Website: macys
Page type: gifting
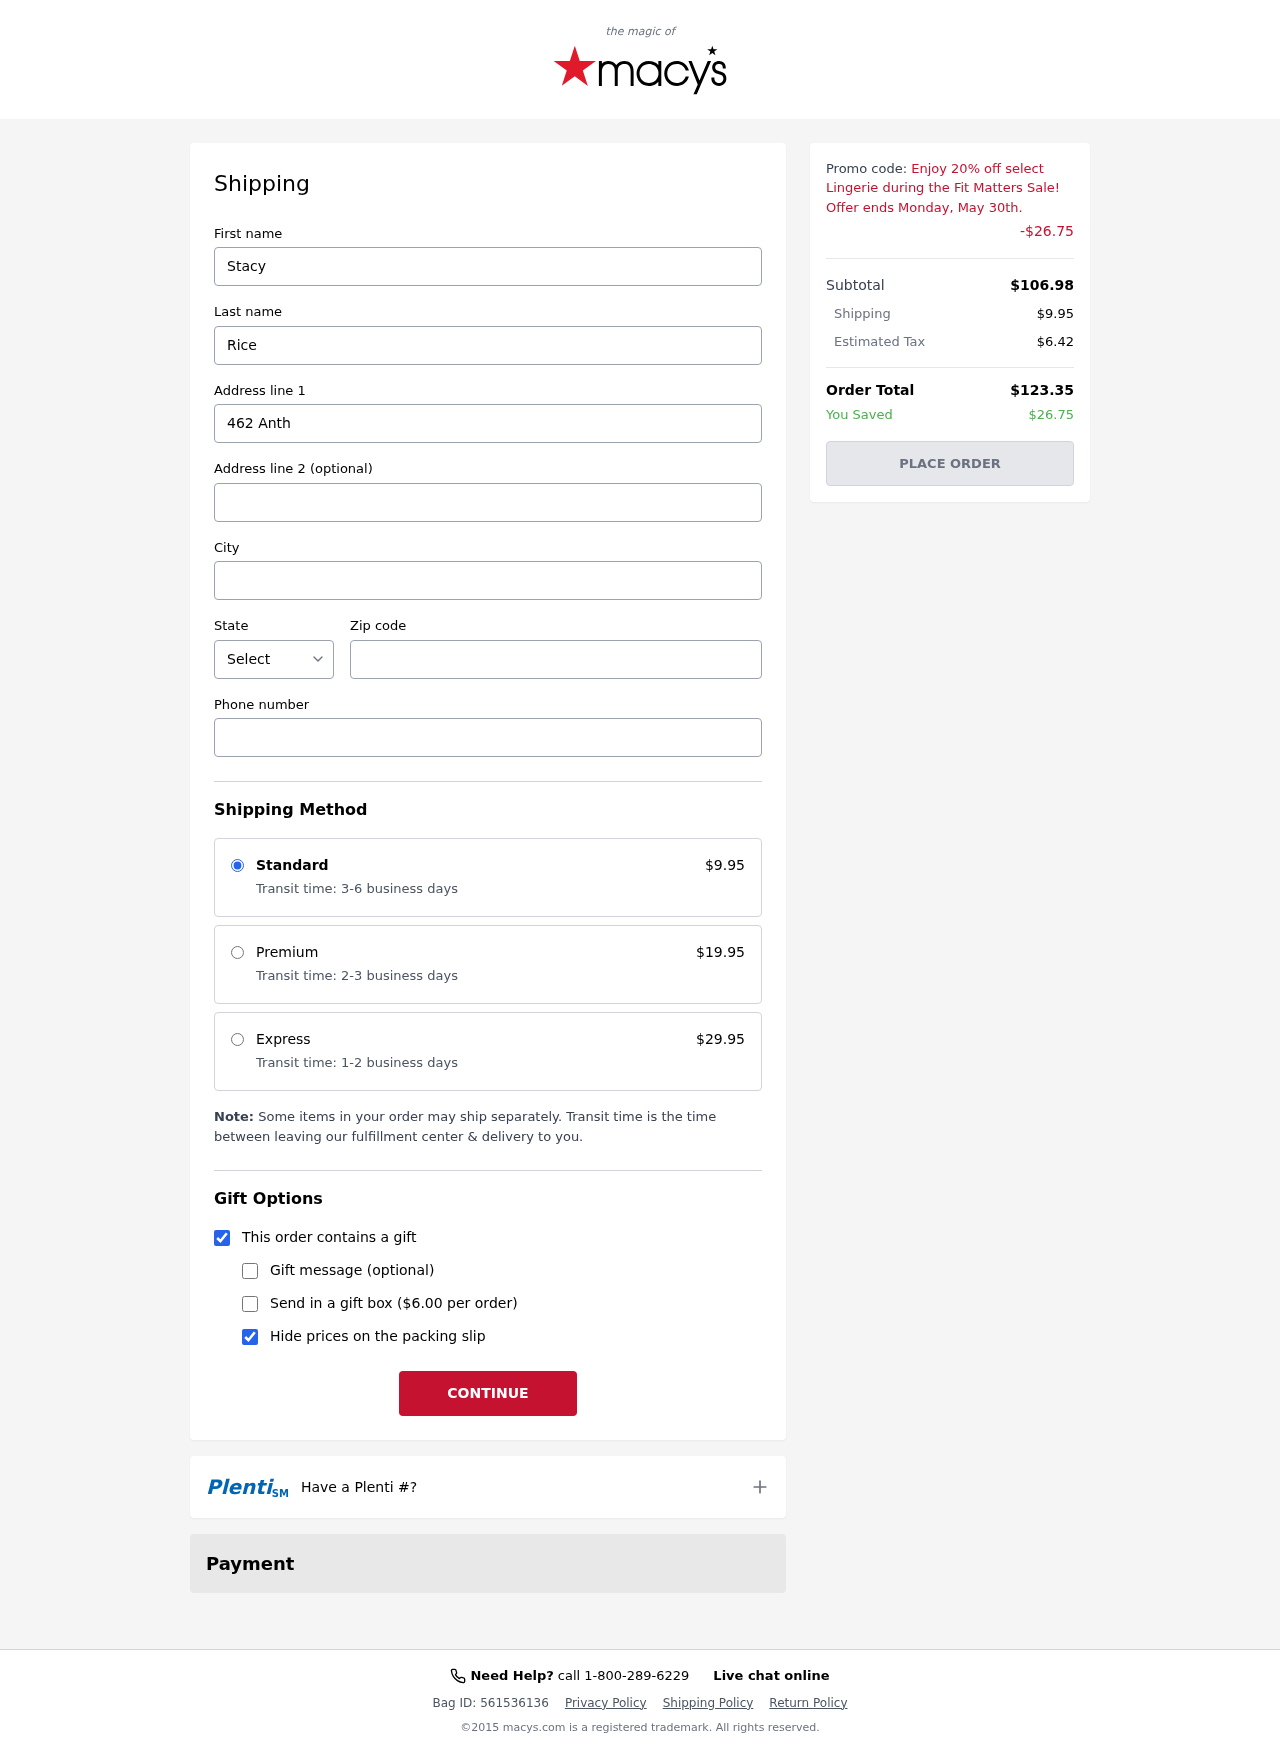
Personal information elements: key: PII_CITY
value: Sherichester
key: PII_FIRSTNAME
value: Stacy
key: PII_LASTNAME
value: Rice
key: PII_PHONE
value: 2033382869
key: PII_POSTCODE
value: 07375
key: PII_STATE_ABBR
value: KS
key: PII_STREET
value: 462 Anthony Camp
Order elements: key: ORDER_SHIPPING_COST
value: $9.95
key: ORDER_DISCOUNT
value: -$26.75
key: ORDER_SUBTOTAL
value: $106.98
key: ORDER_TAX
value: $6.42
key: ORDER_TOTAL
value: $123.35
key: ORDER_SAVINGS
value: $26.75